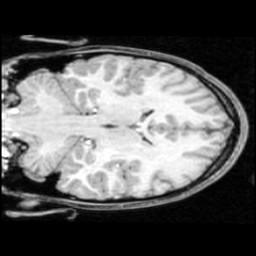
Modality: T1w
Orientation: coronal
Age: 15
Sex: male
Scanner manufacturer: ge
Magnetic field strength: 1.5 T
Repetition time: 0.03333 s
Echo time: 0.008 s